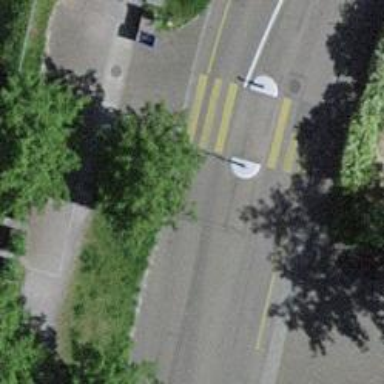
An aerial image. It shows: Uncontrolled zebra crossing with pedestrian island.